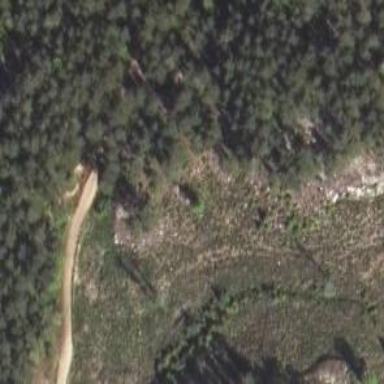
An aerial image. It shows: Well-maintained track road with grade 5 track type and excellent trail visibility.